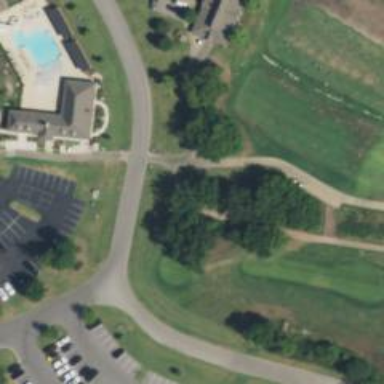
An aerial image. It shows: Path for both road and golf.